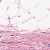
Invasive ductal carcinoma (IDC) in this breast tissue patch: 0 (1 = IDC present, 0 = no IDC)